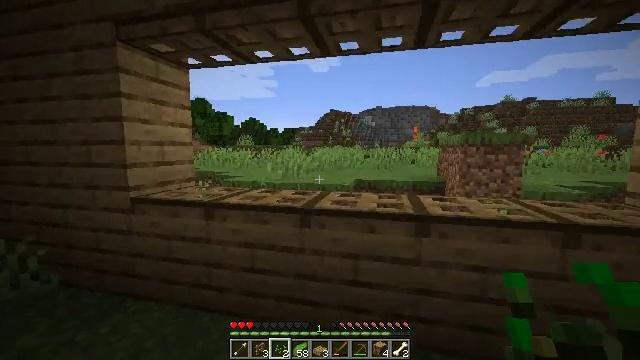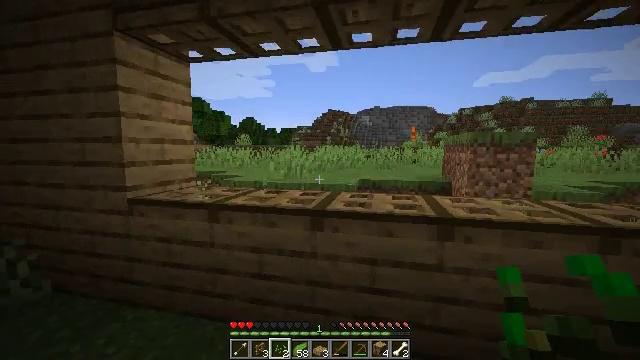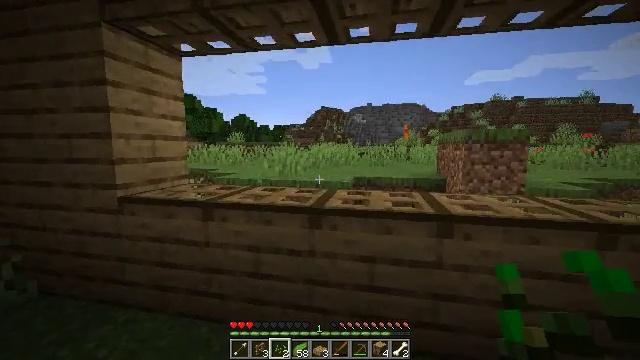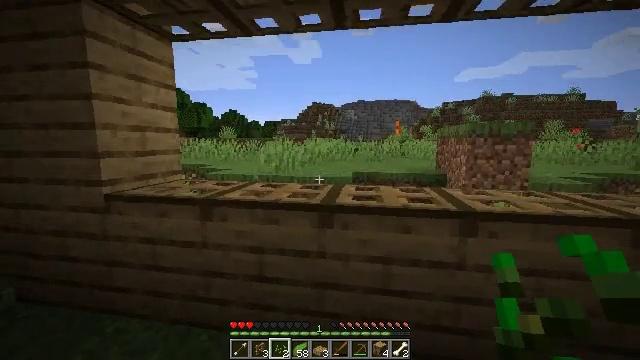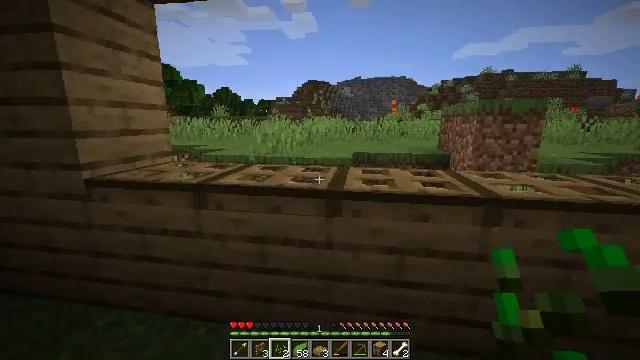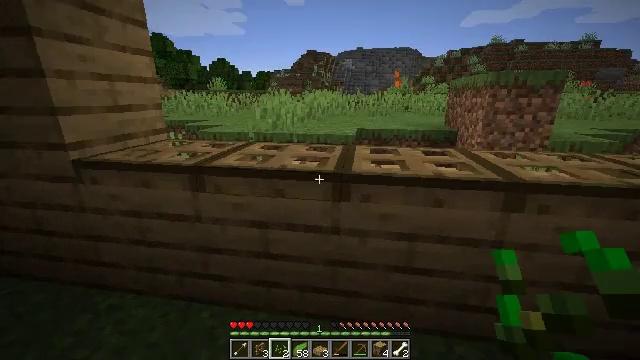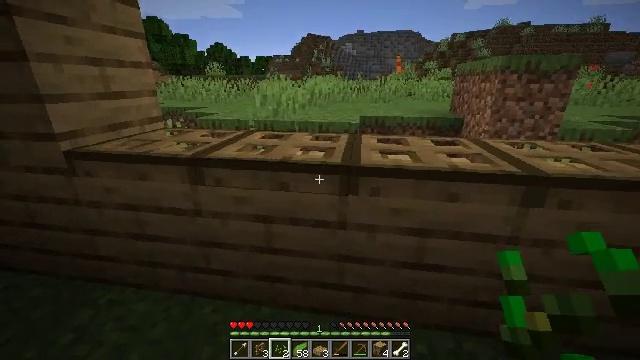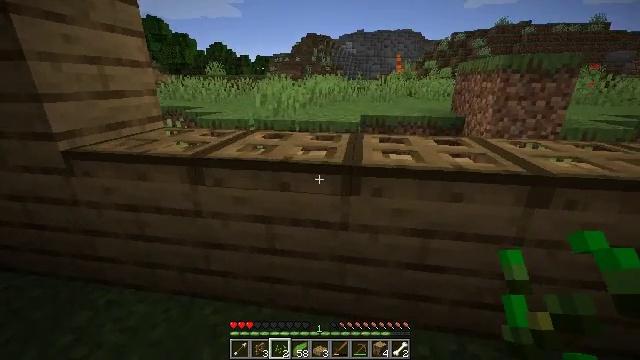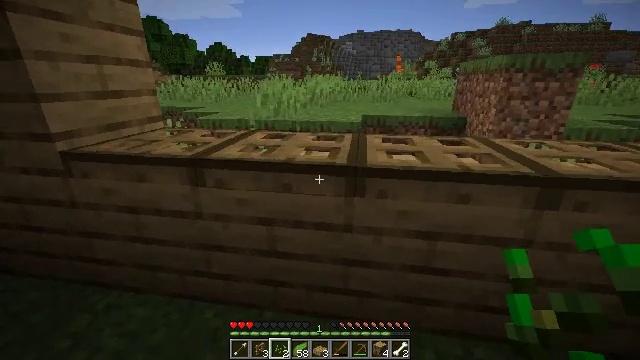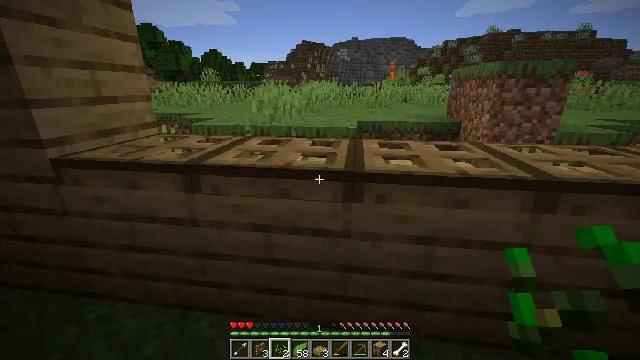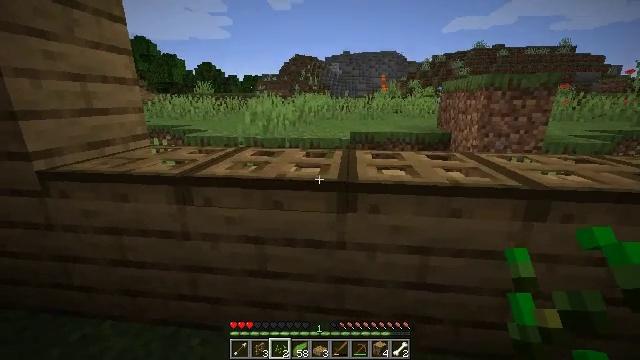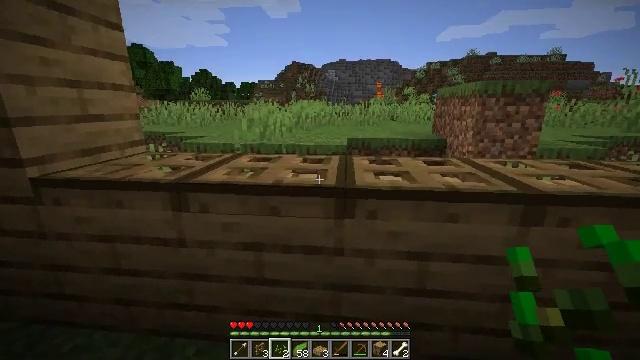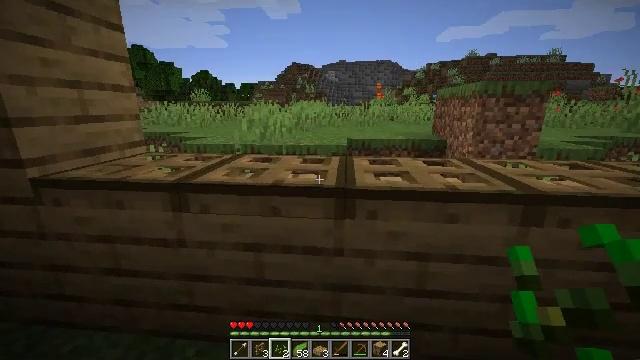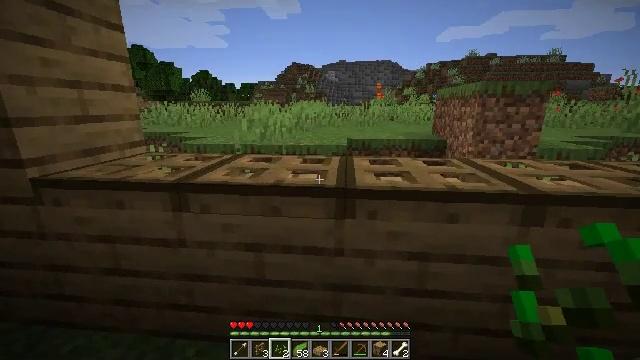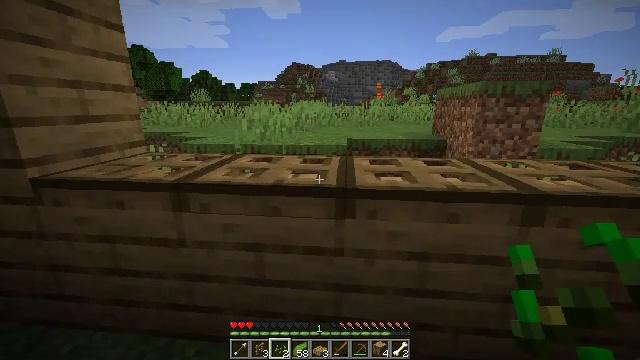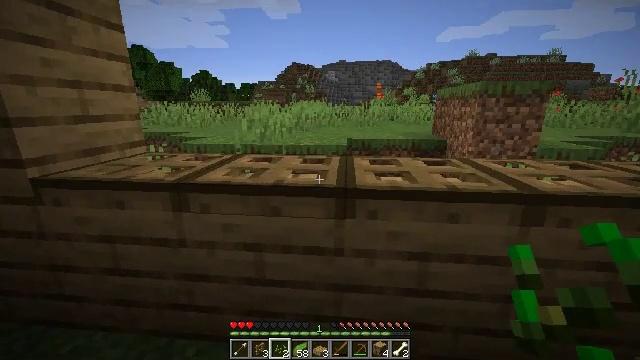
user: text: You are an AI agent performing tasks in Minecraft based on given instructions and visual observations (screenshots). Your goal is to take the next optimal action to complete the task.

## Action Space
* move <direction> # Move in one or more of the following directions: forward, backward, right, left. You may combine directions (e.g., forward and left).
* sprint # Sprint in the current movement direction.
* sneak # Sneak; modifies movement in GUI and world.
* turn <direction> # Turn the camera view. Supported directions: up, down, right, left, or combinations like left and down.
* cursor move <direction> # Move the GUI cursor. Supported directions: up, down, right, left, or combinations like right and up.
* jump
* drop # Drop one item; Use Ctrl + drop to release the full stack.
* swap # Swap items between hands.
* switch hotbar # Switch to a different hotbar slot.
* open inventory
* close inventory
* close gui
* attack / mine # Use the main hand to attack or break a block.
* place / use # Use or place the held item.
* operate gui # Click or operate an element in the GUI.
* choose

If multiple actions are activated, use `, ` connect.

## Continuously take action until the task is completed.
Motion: motion action
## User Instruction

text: Gather the rose bush by attacking it.
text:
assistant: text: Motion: move forward and move left
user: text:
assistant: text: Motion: move forward and move left, turn right
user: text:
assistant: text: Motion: move forward, turn right and down
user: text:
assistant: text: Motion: move forward, turn right and down
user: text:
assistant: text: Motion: turn down
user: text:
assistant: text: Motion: turn down
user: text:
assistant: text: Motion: no_op
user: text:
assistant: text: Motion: no_op
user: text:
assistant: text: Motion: turn right and up
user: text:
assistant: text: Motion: turn right and up
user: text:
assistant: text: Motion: turn up
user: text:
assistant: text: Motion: no_op
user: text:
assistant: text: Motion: no_op
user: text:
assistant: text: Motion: no_op
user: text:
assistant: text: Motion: no_op
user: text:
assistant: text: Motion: no_op
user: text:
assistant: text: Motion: no_op
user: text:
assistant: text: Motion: no_op
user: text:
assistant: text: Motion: use / place
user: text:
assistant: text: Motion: use / place
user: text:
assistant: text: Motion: use / place
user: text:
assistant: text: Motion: turn right
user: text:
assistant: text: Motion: turn right
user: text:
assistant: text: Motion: turn right
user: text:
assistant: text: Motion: no_op
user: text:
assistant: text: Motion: no_op
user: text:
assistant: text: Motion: no_op
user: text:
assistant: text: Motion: no_op
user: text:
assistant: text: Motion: use / place
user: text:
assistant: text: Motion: use / place